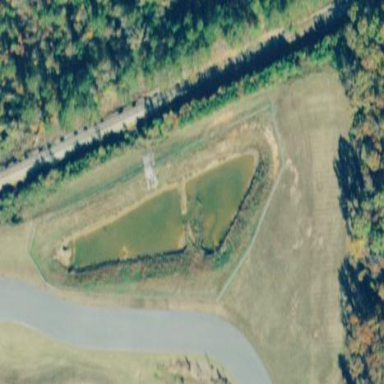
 designated as natural water feature on the land."